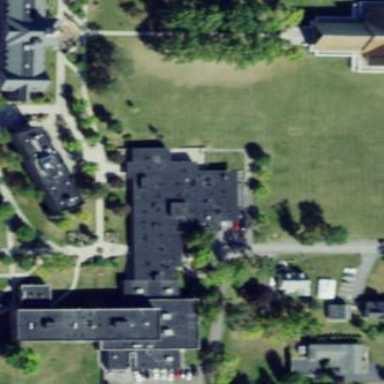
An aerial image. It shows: College building.